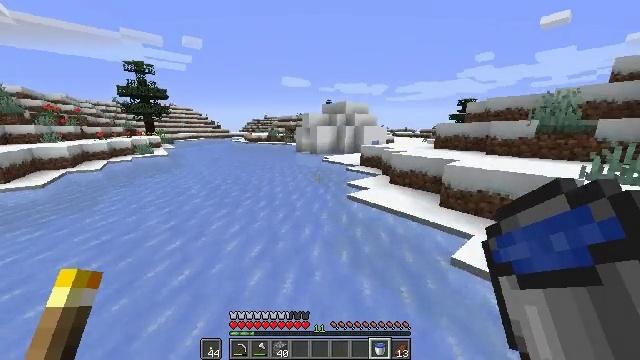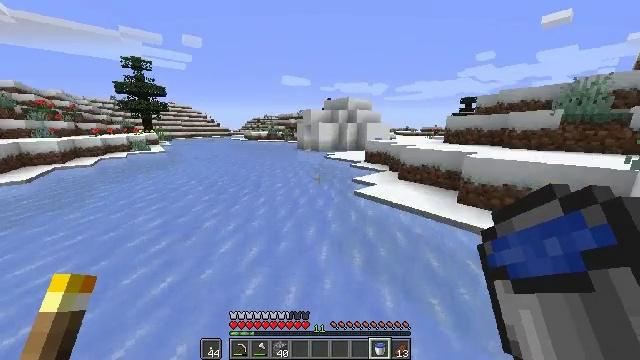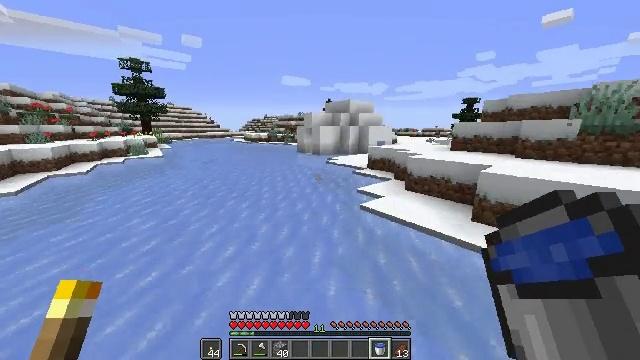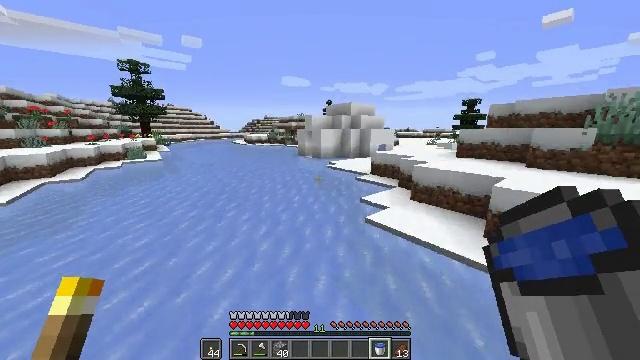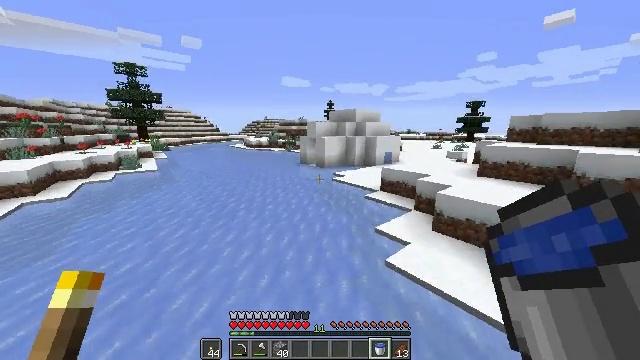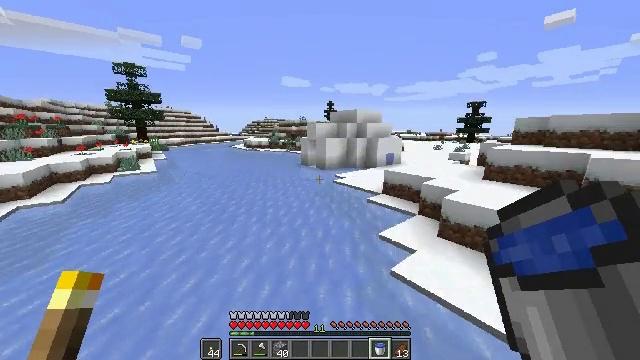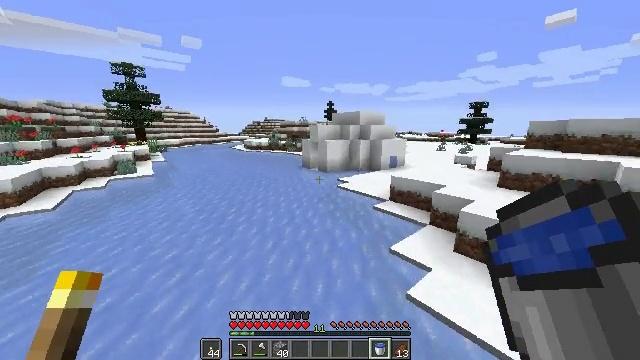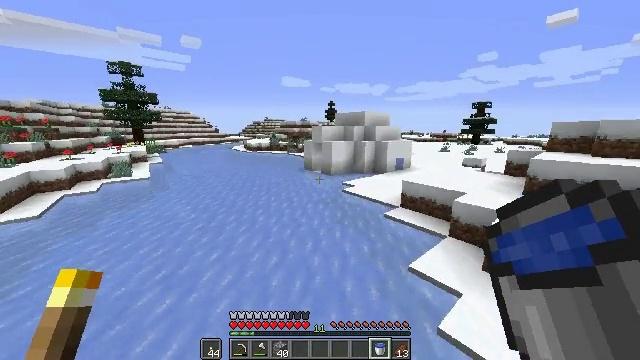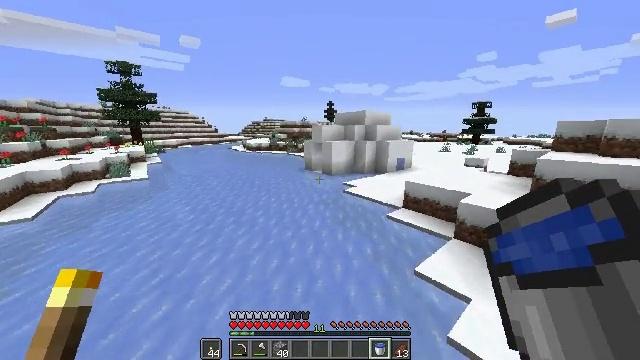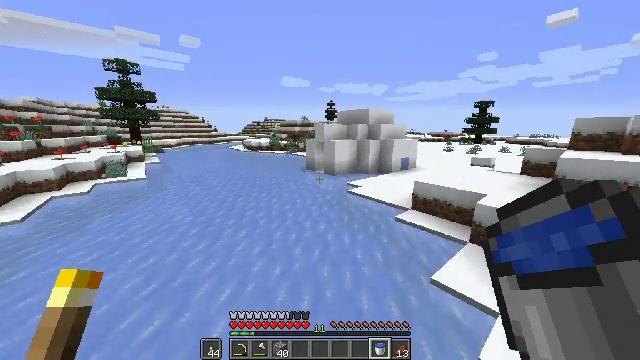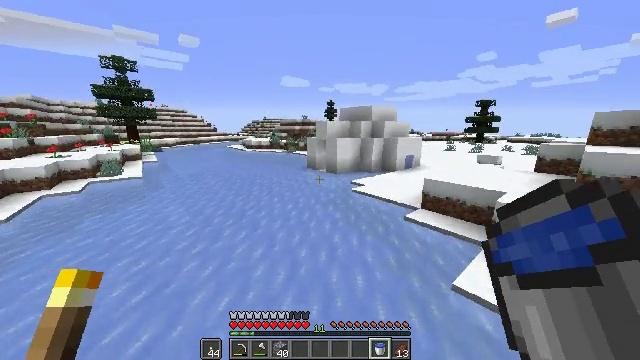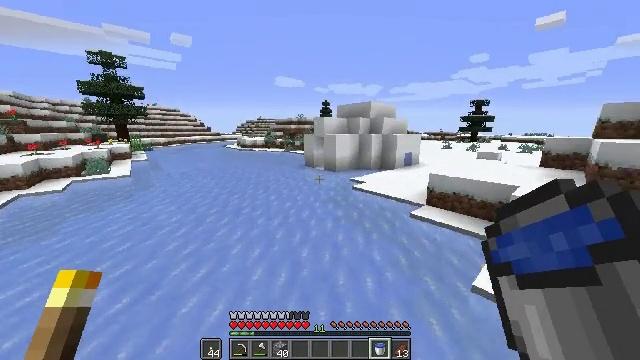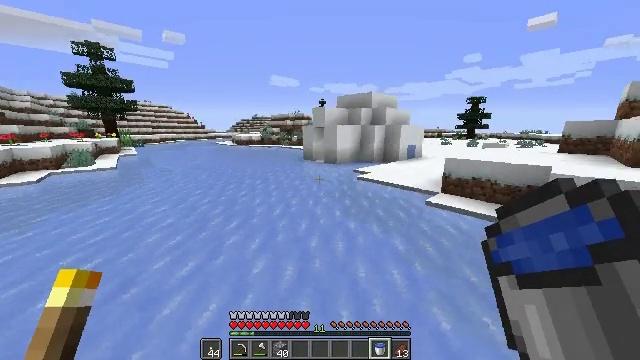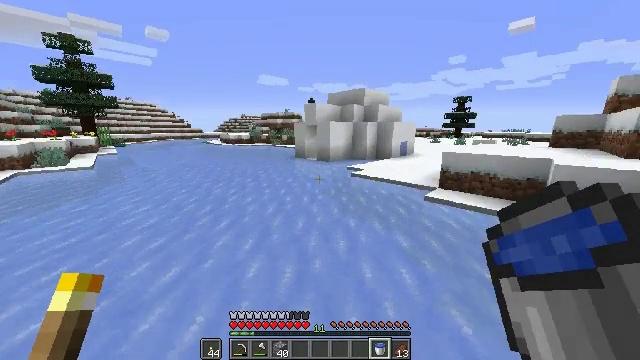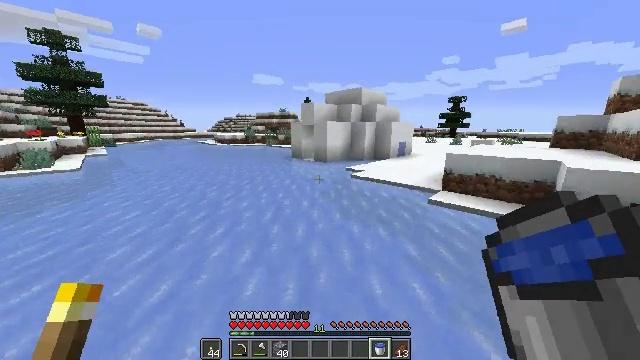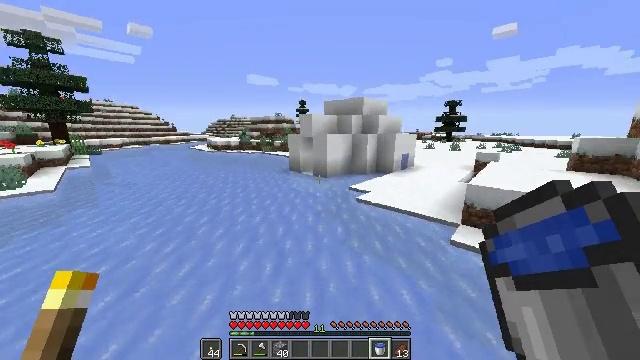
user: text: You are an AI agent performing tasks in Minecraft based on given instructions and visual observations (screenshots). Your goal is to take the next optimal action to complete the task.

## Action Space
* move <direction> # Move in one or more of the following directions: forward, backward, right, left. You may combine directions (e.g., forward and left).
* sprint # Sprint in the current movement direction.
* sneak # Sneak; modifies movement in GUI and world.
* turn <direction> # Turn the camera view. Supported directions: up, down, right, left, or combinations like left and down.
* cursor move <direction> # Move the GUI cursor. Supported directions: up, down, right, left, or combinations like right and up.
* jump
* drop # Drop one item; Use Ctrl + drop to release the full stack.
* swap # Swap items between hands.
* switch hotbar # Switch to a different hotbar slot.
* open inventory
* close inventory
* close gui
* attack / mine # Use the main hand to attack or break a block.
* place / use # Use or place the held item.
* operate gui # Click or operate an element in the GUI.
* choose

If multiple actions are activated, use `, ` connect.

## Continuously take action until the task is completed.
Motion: motion action
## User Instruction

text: Break the white carpet block.
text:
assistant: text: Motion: move forward and move left, sprint, jump
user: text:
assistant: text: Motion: move forward and move left, sprint, jump
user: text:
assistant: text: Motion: move forward and move left, sprint, jump
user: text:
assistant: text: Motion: move forward and move left, sprint, jump
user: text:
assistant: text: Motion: move forward and move left, sprint, jump
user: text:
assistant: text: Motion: move forward and move left, sprint, jump
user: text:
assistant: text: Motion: move forward and move left, sprint, jump
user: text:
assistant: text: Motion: move forward and move left, sprint, jump
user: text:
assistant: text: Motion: move forward and move left, sprint, jump
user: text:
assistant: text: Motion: move forward and move left, sprint, jump
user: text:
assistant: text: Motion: move forward and move left, sprint, turn right, jump
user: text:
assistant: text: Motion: move forward, turn right, jump
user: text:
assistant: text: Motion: move forward, turn right, jump
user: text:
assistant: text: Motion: move forward, turn right, jump
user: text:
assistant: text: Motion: move forward, turn right
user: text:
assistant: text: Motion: move forward
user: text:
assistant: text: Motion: move forward
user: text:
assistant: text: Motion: move forward
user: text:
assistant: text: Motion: move forward, turn right
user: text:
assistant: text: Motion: move forward
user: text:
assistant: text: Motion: move forward
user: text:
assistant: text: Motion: move forward
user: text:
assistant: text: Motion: move forward
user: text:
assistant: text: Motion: no_op
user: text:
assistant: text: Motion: no_op
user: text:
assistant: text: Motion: no_op
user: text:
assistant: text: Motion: no_op
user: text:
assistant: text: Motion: move forward
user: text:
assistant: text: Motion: move forward
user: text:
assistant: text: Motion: move forward, switch to hotbar 1